Interaction volume radius: 5 \u00c5
Interaction volume height: 25 \u00c5
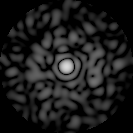
Disorder parameter: 0.8334